Aerial crown-view tile of a tropical tree (Barro Colorado Island, Panama), acquired 20241014:
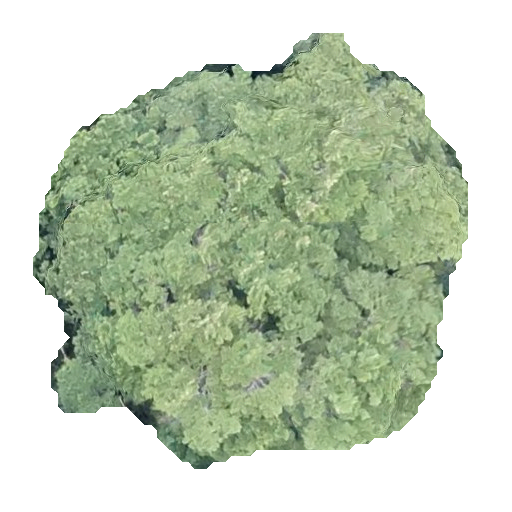
Species: Terminalia amazonia
GBIF accepted scientific name: Terminalia amazonica
Crown area: 216.029 m²